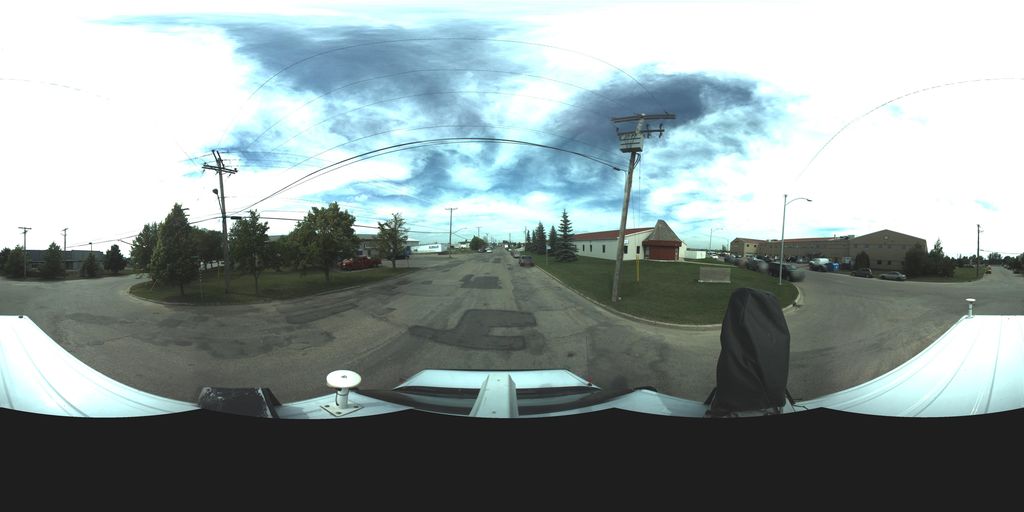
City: saskatoon